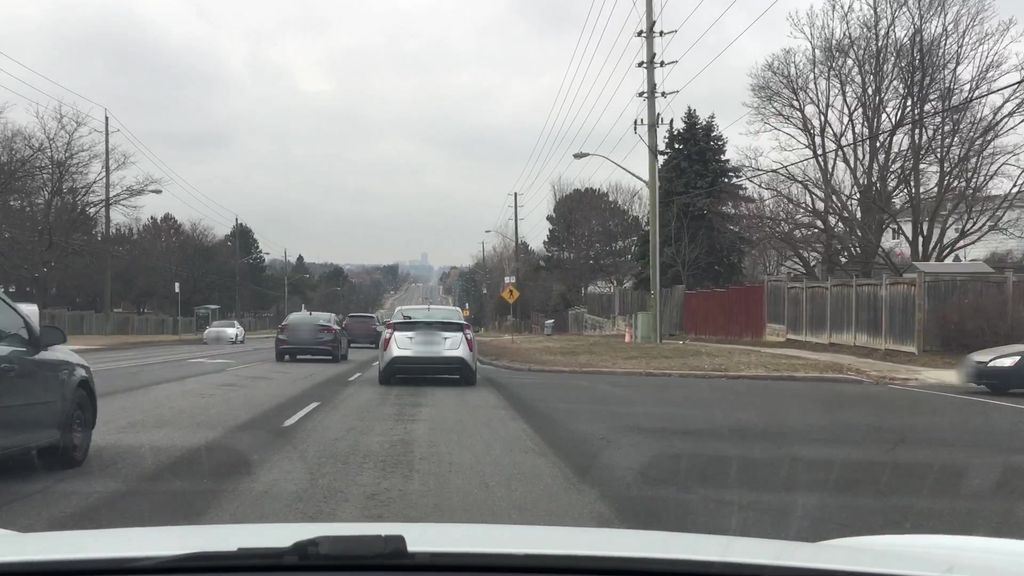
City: toronto